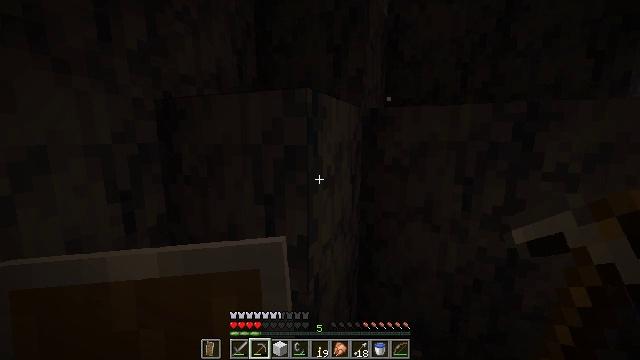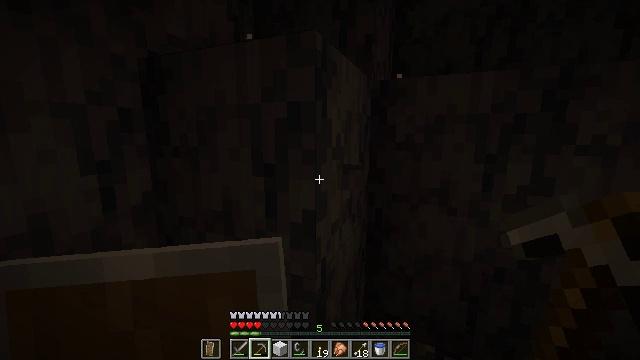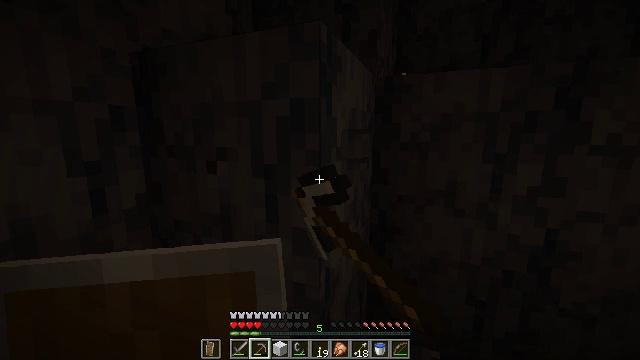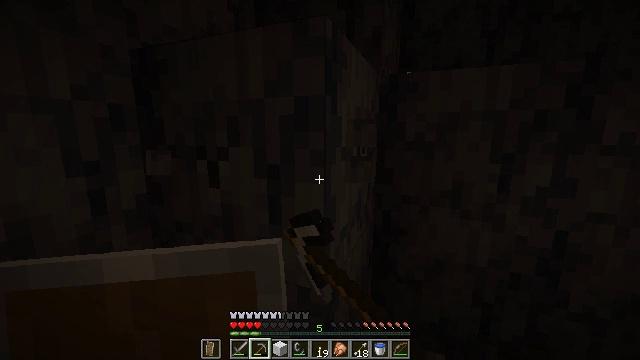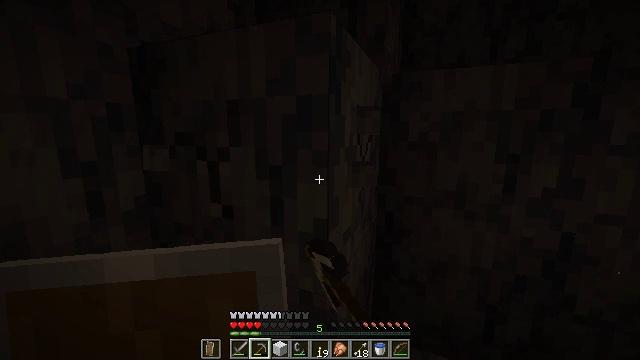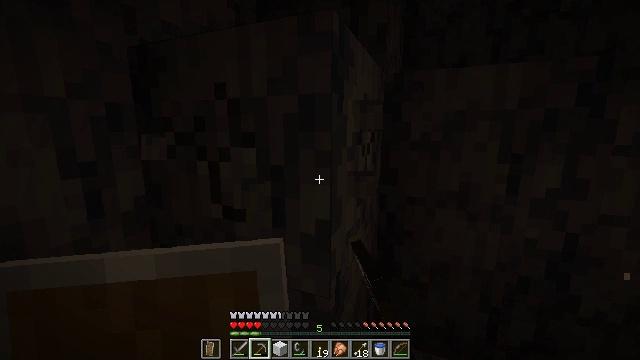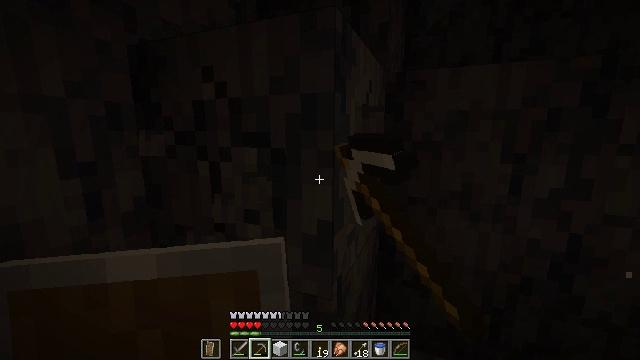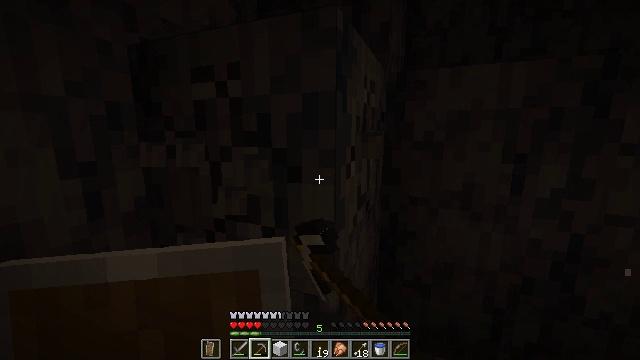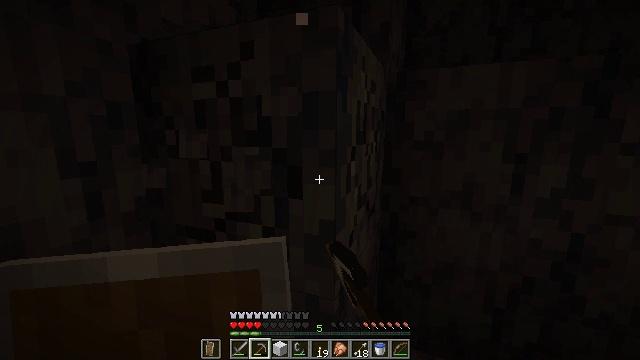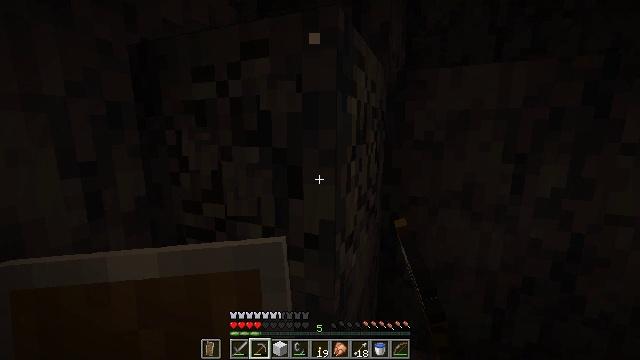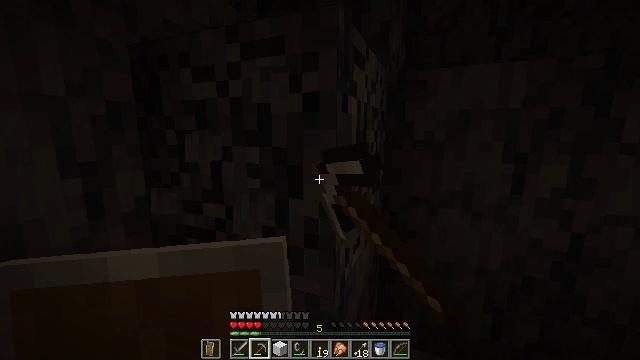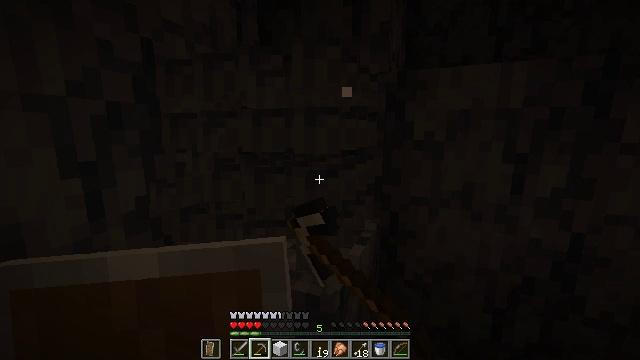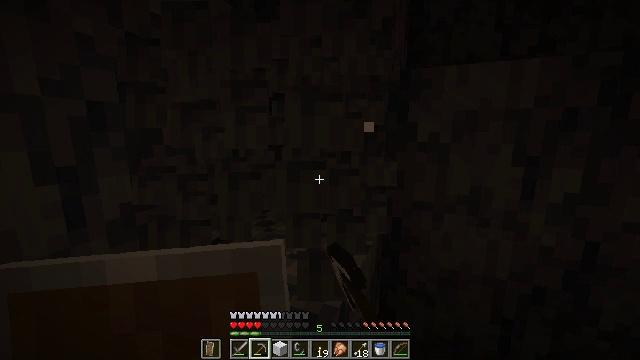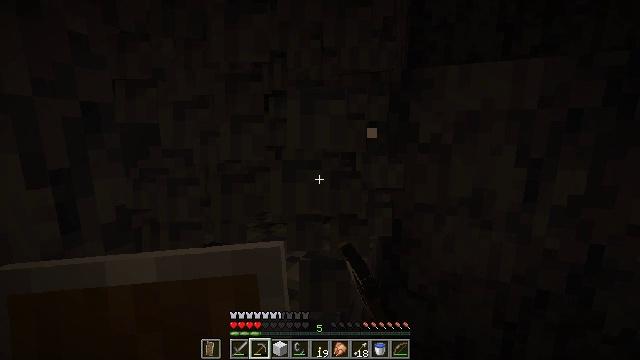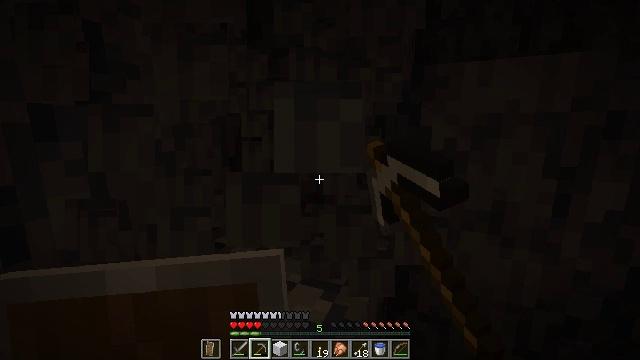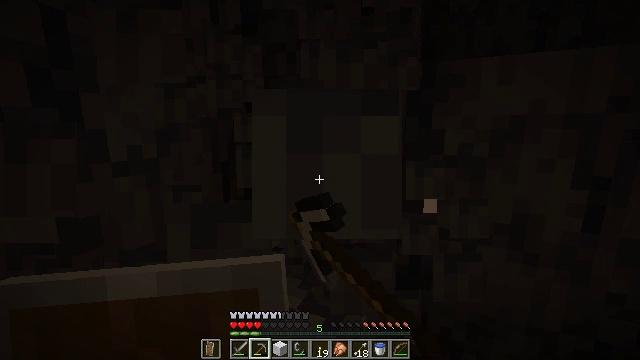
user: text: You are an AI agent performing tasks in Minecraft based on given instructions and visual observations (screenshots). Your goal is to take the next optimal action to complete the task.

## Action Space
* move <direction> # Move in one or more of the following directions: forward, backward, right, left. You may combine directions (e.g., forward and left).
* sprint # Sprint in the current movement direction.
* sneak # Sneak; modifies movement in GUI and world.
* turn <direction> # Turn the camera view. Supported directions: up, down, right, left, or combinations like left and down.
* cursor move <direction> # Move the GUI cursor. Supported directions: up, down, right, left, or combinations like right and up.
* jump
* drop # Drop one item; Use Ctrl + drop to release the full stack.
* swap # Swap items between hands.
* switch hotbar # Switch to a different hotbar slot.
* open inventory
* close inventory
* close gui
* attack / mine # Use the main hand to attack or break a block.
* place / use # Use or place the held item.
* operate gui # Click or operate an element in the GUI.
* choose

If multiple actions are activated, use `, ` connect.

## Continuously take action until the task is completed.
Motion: motion action
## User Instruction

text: Collect basalt for building.
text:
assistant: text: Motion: attack / mine
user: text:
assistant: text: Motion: attack / mine
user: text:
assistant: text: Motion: attack / mine
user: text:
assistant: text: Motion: attack / mine
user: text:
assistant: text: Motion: attack / mine
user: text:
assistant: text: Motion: attack / mine
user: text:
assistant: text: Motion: attack / mine
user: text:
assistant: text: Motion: attack / mine
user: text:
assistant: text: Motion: attack / mine
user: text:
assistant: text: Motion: attack / mine
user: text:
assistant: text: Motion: attack / mine
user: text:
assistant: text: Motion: move forward, attack / mine
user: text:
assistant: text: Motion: move forward, attack / mine
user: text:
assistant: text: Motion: move forward, attack / mine
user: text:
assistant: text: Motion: move forward, attack / mine, jump
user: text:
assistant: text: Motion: move forward, attack / mine, jump
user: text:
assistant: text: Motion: move forward, attack / mine, jump
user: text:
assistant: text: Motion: move forward, attack / mine, jump
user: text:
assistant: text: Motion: move forward, attack / mine, jump
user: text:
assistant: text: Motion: move forward, turn down, jump
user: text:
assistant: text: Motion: move forward, turn right and down, jump
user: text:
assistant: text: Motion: move forward, turn right and down, jump
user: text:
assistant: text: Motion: move forward, turn right and down, jump
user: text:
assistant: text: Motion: move forward, turn right and down, jump
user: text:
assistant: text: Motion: move forward, turn right, jump
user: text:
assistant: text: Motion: move forward, turn right and down, jump
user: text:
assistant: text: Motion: turn right and down
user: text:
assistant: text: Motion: turn right and down
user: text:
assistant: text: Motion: turn right
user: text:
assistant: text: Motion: no_op